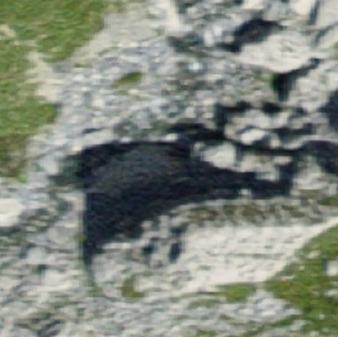
Label: bouldering_area